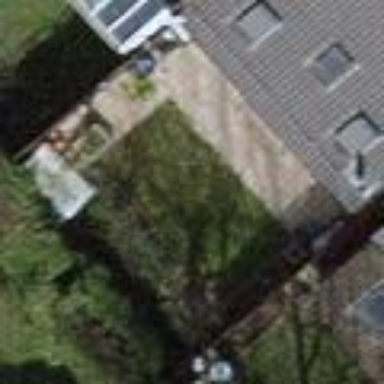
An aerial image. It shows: Garden enclosed by fence.